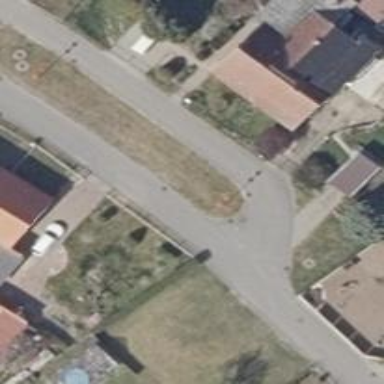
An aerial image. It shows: Smooth asphalt road in residential area.